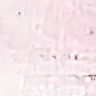
Metastatic tissue present: no